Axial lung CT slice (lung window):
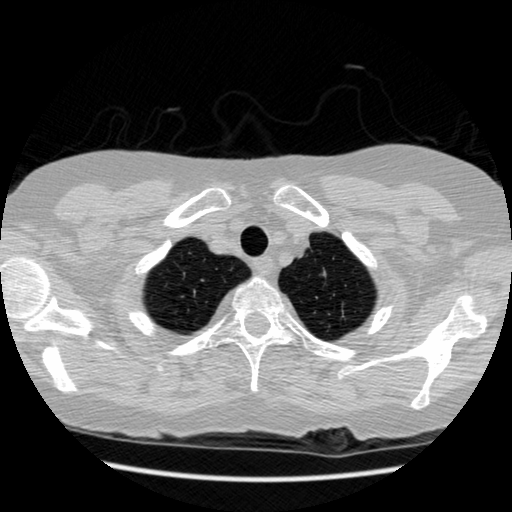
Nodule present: no